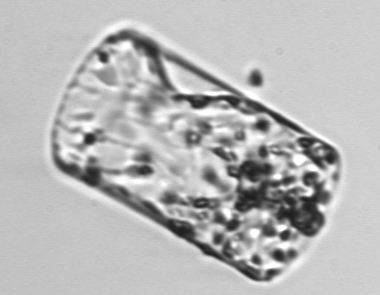
Label: Guinardia_flaccida